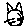
Label: cat